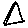
Label: triangle